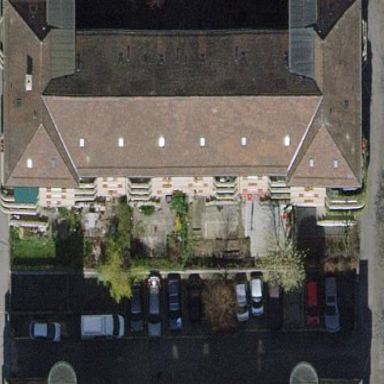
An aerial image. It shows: Hipped-roof building with apartments.